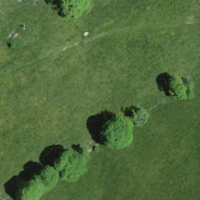
EUNIS habitat code: 52
Species observed at this site:
Plantago media